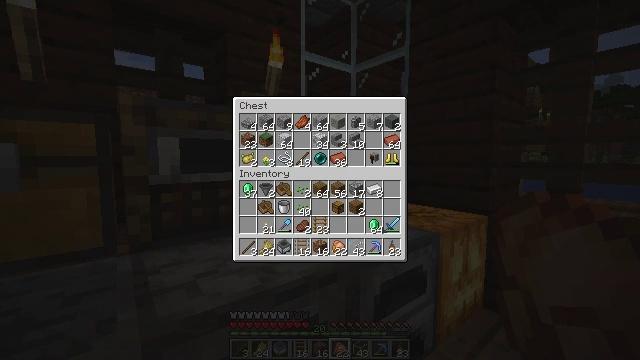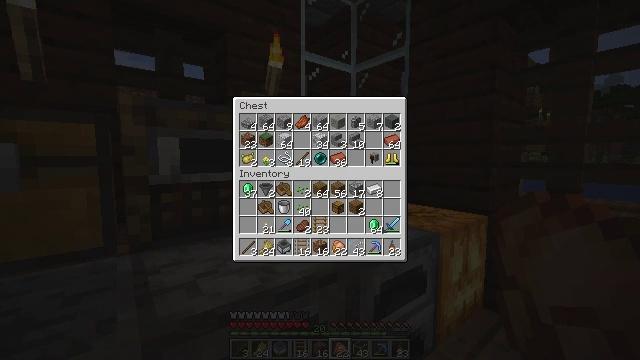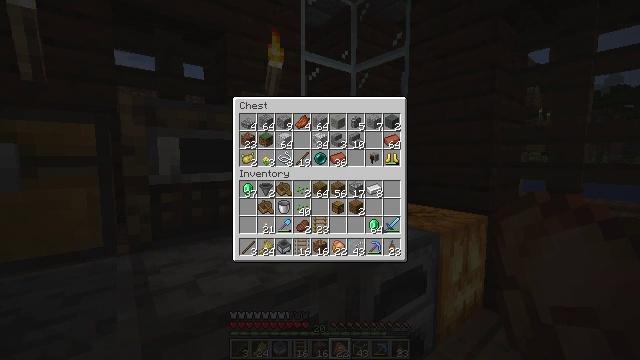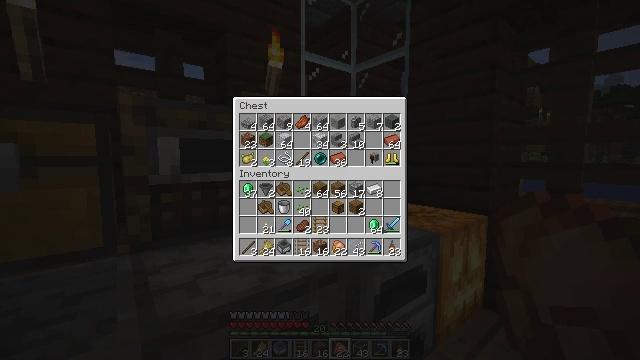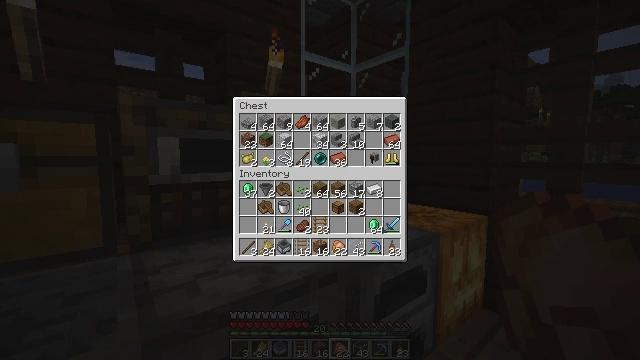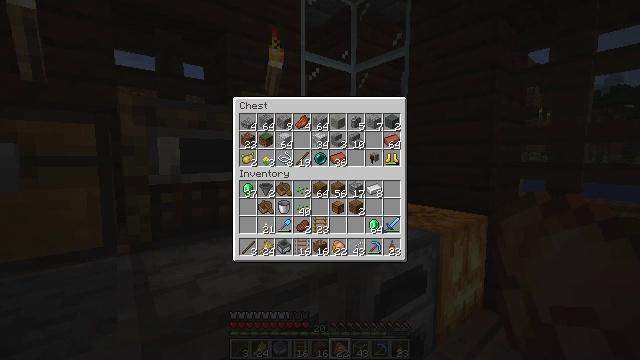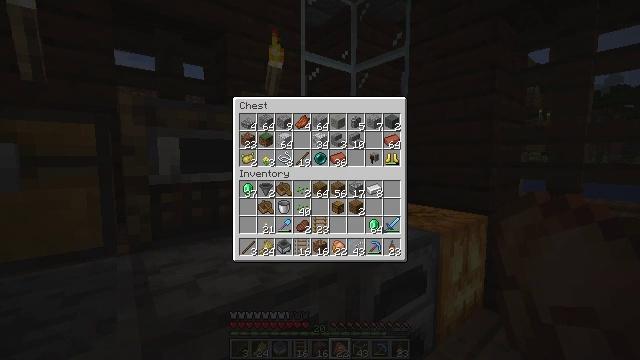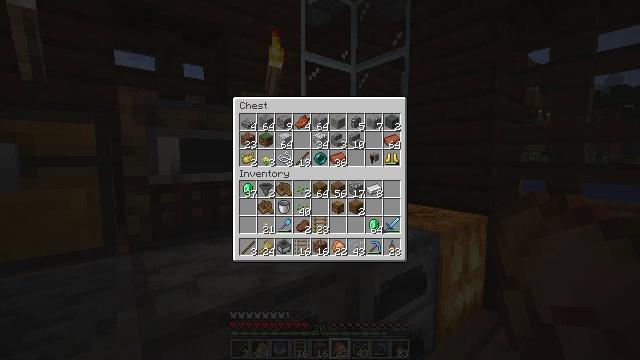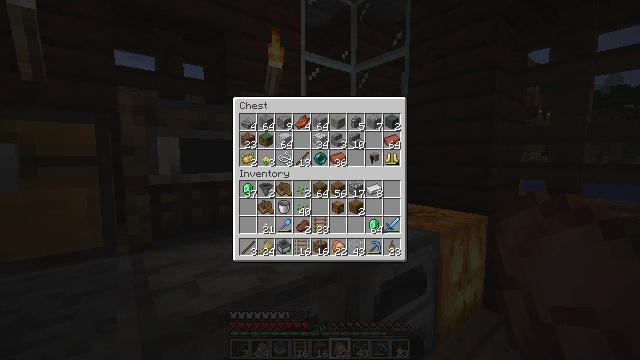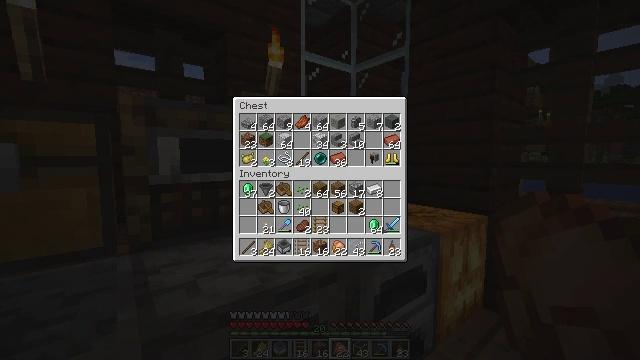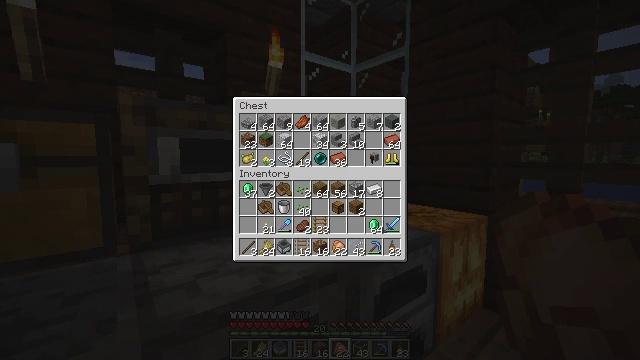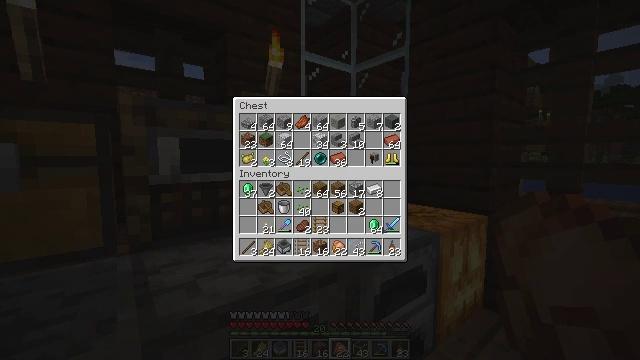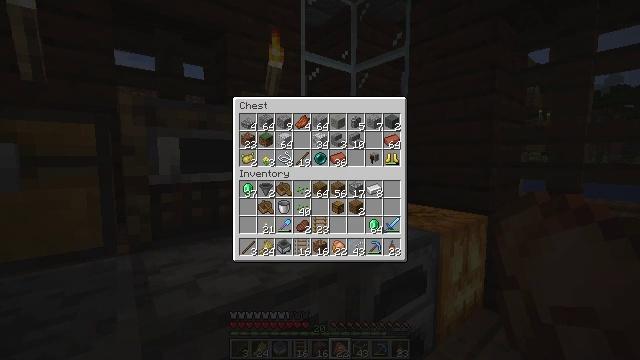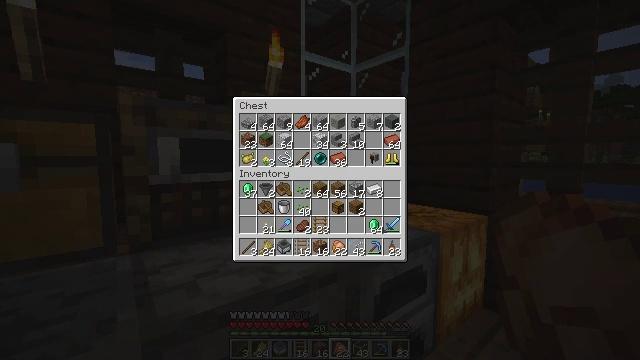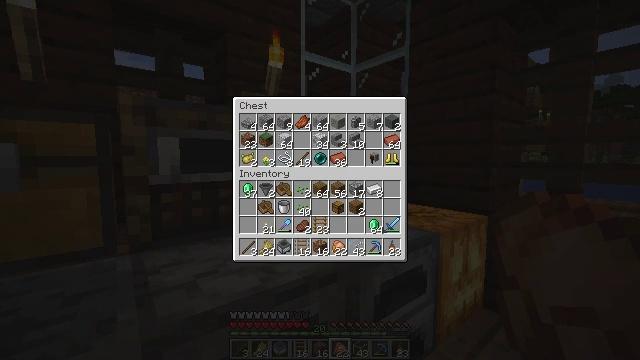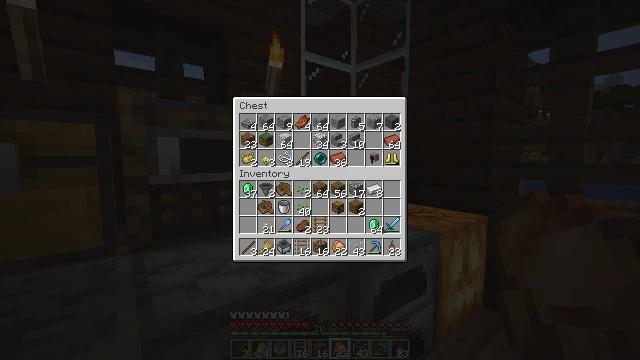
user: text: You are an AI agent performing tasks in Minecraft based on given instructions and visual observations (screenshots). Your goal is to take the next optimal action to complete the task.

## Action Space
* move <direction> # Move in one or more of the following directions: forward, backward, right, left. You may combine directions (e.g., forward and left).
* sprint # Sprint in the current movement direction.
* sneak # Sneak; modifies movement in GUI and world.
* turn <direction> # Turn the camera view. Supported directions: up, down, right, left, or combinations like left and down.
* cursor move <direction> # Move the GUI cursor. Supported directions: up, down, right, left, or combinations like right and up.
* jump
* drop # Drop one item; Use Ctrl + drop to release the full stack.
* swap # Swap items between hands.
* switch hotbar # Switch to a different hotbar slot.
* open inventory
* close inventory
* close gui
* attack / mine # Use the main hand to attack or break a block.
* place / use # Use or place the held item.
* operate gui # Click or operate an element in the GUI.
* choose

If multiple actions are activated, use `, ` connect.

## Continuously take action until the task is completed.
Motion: motion action
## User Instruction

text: Use the crafting table to create an observer.
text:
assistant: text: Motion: no_op
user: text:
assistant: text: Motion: no_op
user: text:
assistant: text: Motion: no_op
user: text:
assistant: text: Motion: no_op
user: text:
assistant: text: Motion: no_op
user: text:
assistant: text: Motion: no_op
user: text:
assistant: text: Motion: no_op
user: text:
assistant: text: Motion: no_op
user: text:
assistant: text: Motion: no_op
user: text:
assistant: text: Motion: no_op
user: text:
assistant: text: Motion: no_op
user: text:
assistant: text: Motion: no_op
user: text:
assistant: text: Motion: no_op
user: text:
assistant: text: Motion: no_op
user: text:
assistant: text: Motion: no_op
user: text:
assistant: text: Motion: no_op
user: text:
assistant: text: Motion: no_op
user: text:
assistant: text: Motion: no_op
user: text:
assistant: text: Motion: no_op
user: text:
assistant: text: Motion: no_op
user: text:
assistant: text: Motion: no_op
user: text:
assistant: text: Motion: no_op
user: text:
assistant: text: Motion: no_op
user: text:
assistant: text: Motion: no_op
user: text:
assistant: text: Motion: no_op
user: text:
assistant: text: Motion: no_op
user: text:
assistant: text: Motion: no_op
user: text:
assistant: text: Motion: no_op
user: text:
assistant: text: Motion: no_op
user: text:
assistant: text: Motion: no_op